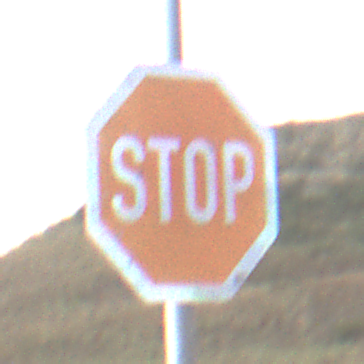
Verkehrszeichen: Stop
Umgebung: Outdoor, RoadRail
Tageszeit: SunriseSunset
Wetter: PartlyCloudy
Licht: Natural
Jahreszeit: NotSpecified
Kontrast: LowContrast